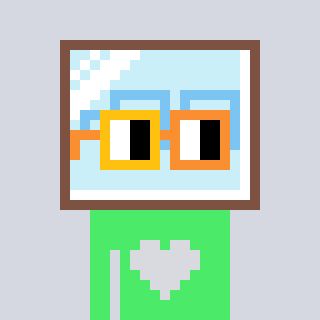
a pixel art character with square yellow and orange glasses, a mirror-shaped head and a teal-colored body on a cool background